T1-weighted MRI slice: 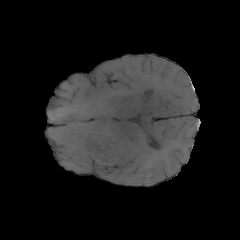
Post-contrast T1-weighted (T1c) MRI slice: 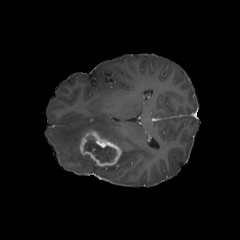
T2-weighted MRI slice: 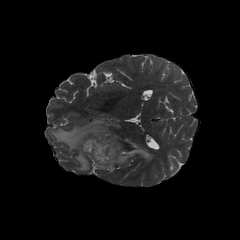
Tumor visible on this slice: yes